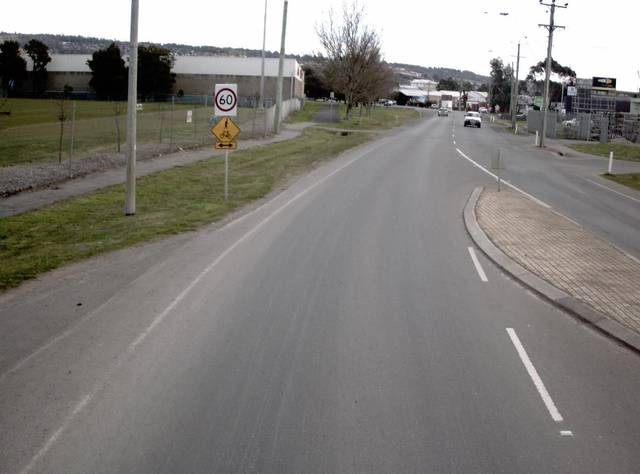
Region: Australia
Coordinates: -41.428, 147.151